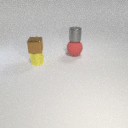
small yellow metal cylinder in front of large red rubber sphere